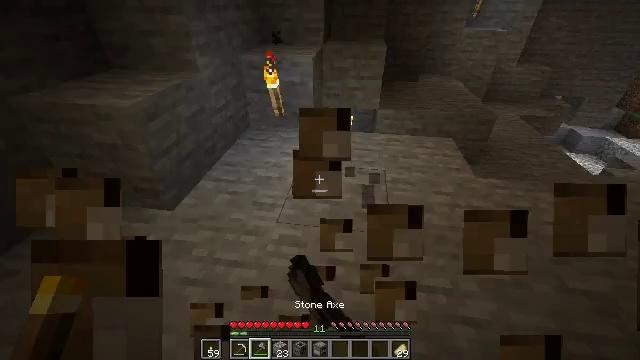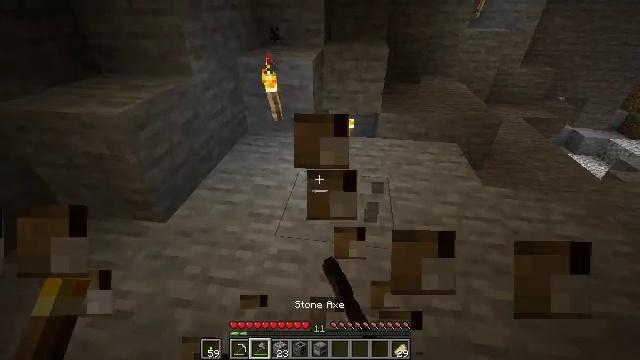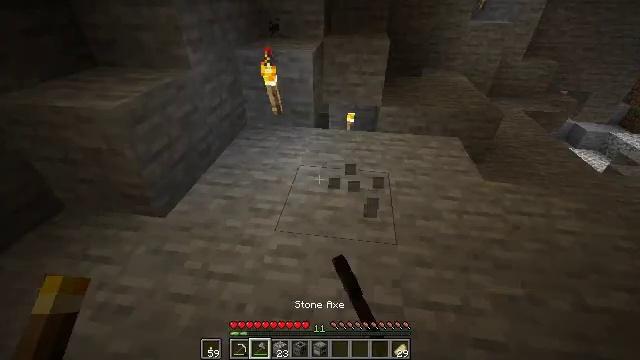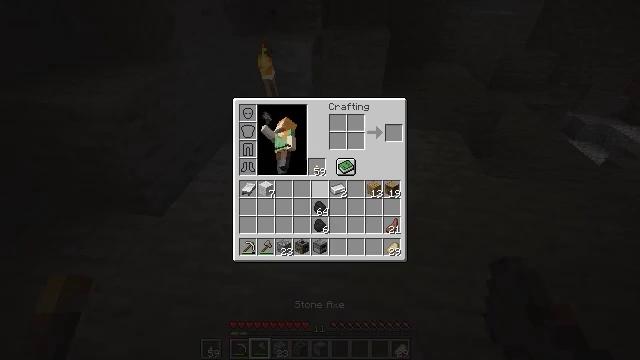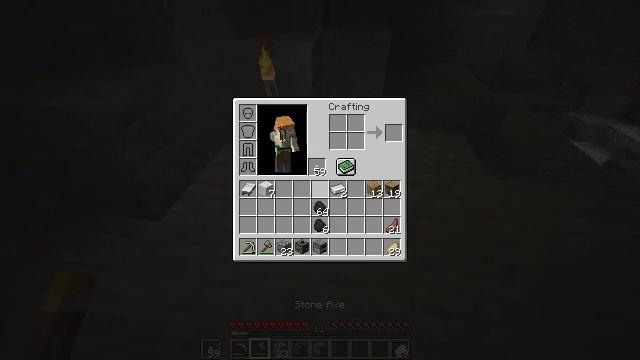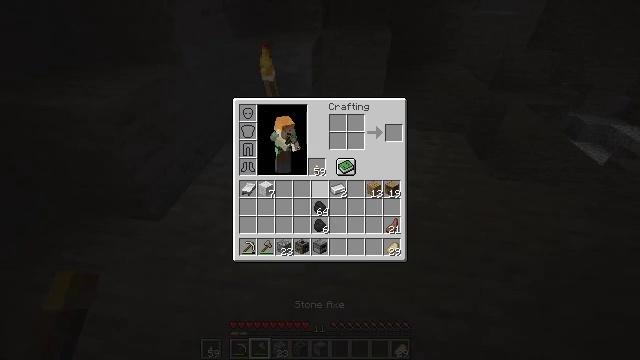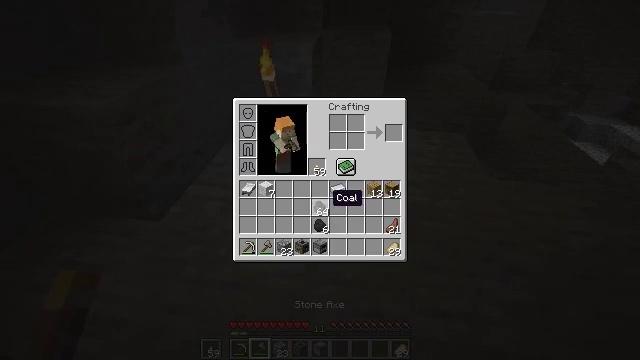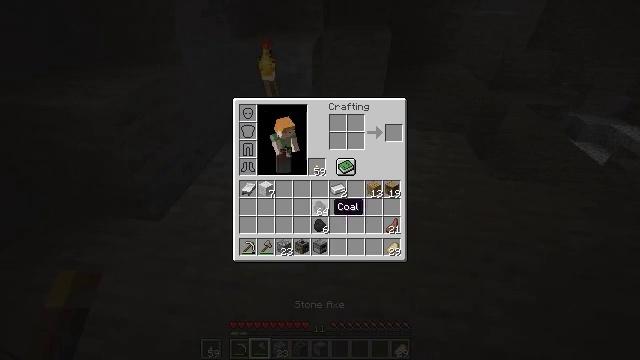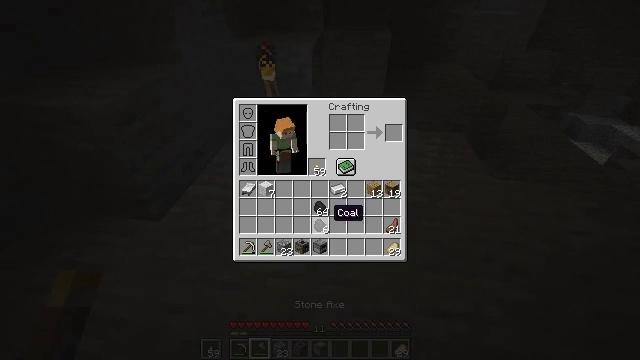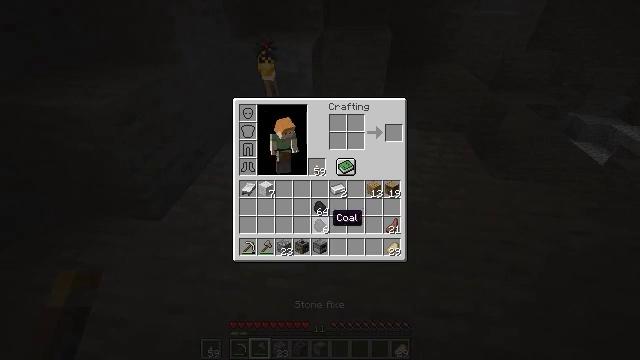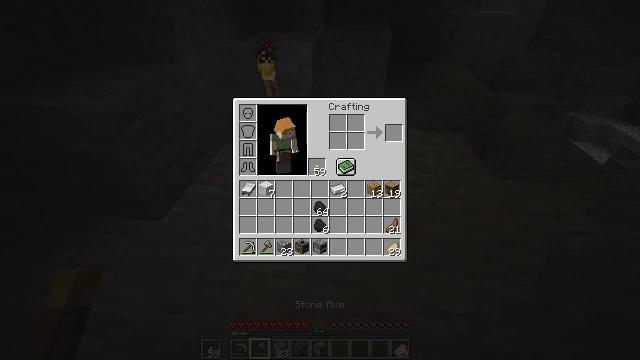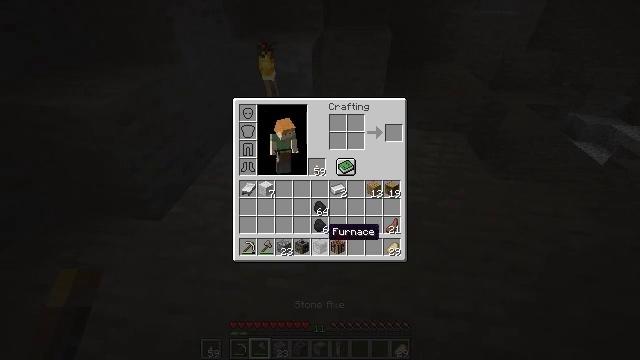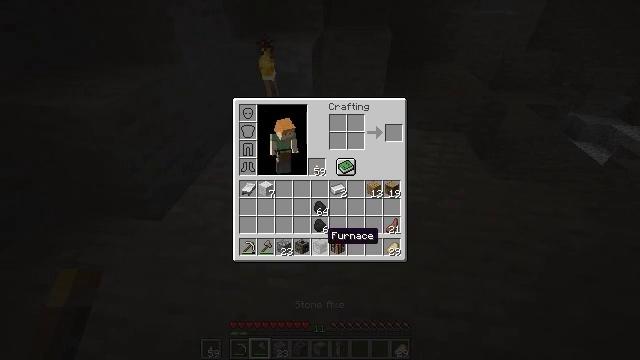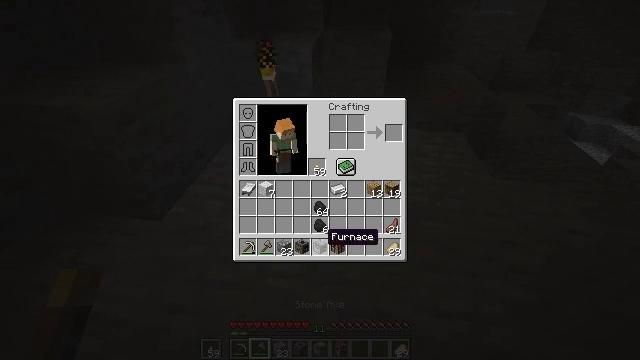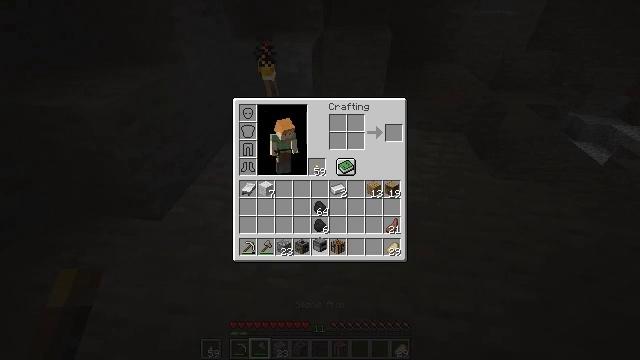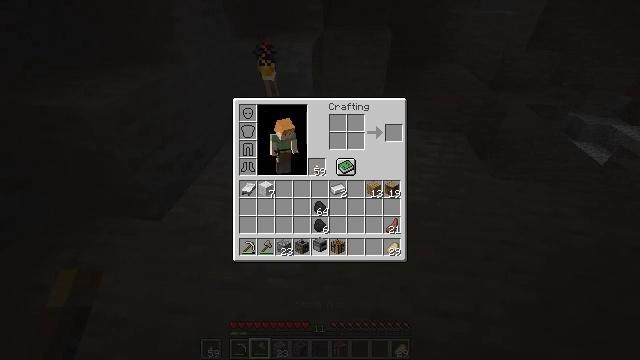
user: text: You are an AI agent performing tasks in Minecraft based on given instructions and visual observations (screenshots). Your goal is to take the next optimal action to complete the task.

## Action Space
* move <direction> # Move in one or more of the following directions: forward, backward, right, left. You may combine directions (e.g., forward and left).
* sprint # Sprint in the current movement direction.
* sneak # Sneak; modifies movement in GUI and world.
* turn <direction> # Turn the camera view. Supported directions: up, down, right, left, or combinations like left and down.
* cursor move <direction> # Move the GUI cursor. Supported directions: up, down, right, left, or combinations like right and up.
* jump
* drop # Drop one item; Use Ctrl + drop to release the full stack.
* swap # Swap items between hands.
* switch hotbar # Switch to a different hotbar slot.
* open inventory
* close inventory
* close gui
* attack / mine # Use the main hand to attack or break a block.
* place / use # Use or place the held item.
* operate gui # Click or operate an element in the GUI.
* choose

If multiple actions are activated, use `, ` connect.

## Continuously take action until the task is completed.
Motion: motion action
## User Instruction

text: Dig up the grass block for dirt.
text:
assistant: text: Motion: attack / mine
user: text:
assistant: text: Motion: turn down, attack / mine
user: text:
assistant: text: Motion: turn down, open inventory
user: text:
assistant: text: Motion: open inventory
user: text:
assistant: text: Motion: cursor move down, open inventory
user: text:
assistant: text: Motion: cursor move down
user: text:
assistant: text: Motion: cursor move down
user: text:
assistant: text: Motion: no_op
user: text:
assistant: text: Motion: no_op
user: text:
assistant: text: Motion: cursor move down
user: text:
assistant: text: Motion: no_op
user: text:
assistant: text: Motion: no_op
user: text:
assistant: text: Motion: no_op
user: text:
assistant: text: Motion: operate gui
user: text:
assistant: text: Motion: operate gui
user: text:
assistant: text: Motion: operate gui
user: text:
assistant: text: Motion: cursor move right and up
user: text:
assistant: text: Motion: no_op
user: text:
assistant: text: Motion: no_op
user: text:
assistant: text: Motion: operate gui
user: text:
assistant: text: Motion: operate gui
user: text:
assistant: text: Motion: operate gui
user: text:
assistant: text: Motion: no_op
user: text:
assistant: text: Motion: cursor move down
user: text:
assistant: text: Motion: no_op
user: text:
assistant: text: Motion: no_op
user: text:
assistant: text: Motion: operate gui
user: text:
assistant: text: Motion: operate gui
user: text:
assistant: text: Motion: cursor move right and up, operate gui
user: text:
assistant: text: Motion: cursor move right